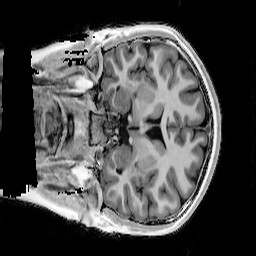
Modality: T1w
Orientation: coronal
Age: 16
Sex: female
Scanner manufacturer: siemens
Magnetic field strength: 3 T
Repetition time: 4 s
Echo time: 0.00291 s